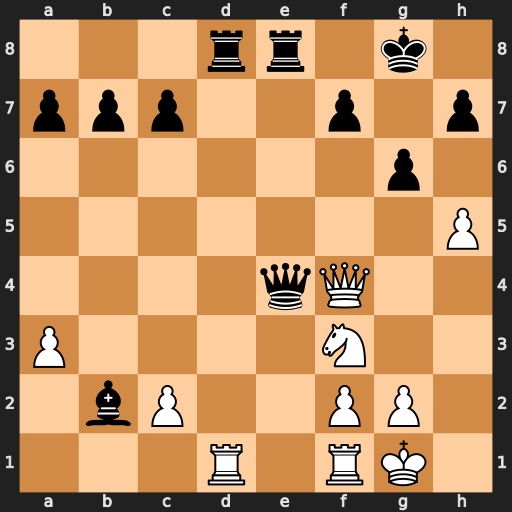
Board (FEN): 3rr1k1/ppp2p1p/6p1/7P/4qQ2/P4N2/1bP2PP1/3R1RK1
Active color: w
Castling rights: -
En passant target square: -
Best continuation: Qxe4 Rxe4 Rxd8+